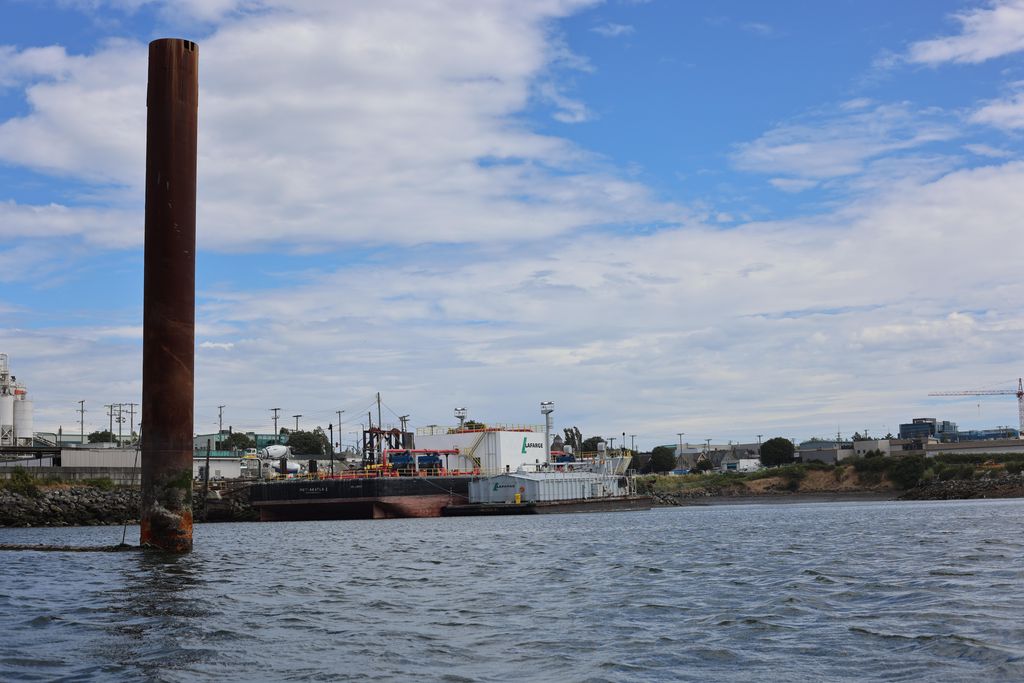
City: victoria